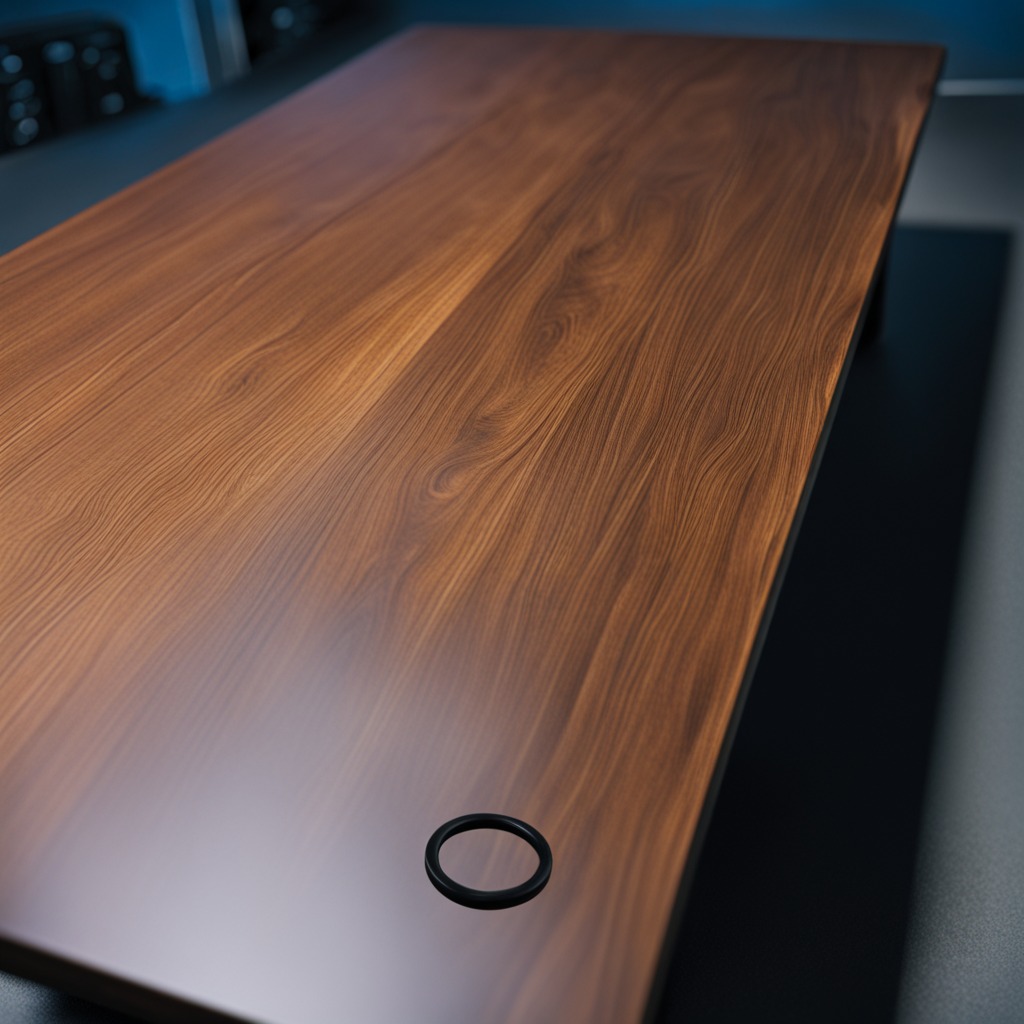
A rubber O-ring lies on a old table with faint burn marks in a small garage at twilight.